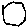
Label: hexagon